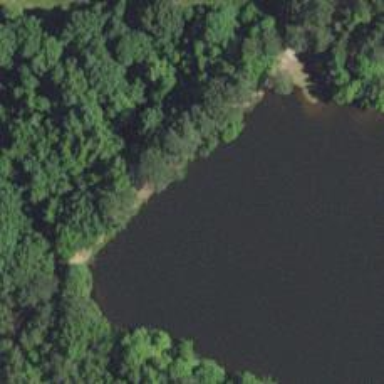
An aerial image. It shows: Reservoir.